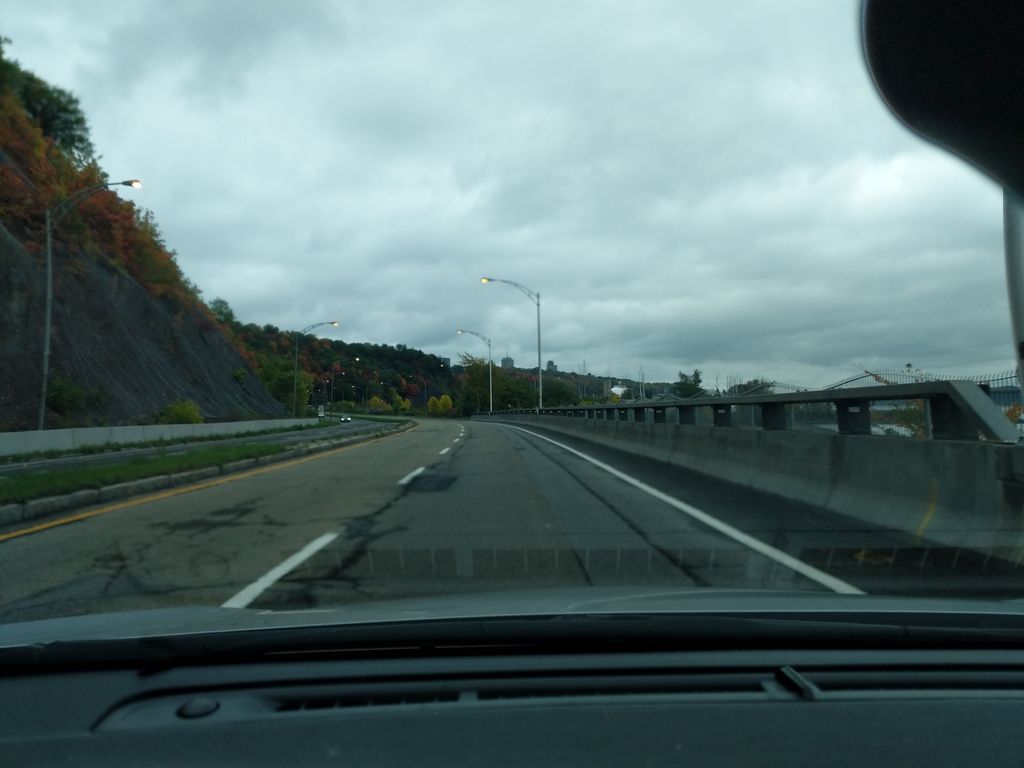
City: quebec_city